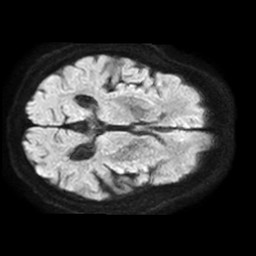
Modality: TRACE
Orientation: axial
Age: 82
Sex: male
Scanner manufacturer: philips
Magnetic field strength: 1.5 T
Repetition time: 3.392 s
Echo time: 0.06899 s